Question: I'm still a newbie in programming, so please tolerate my poor syntax and logic if any were bad. I've been writing a cryptarithmetic puzzle solver in C. It reads 3 words from the user, calculates their value and prints them to screen. (e.g 'send+more=money' -> '9567+1085=10652')
I tried something similar to permutation algorithm. It can do the calculations but for some inputs, results are printed multiple times:

How can I modify my code so the first time the printf commands under 'if (n1+n2==n3)' are processed recursion ends and the program returns to the 'main' function?
'''
/* Swaps the two elements of an array. */
void swap(int v[], int i, int j) {
int t;
t = v[i];
v[i] = v[j];
v[j] = t;
}
/* Solves the Cryptarithmetic puzzle. */
int solve(int v[], int n, int i, char s1[], char s2[], char s3[], char letters[]) {
int k, m, j, t = 0, power, n1 = 0, n2 = 0, n3 = 0;
if (i == n) {
/*....some codes that
* calculate the value of each input word.....*/
/*This part verifies the values and if they are correct, prints them to screen*/
if (n1 + n2 == n3) {
printf("found!
");
printf("
%s : %6d
", s1, n1);
printf("%s : %6d
", s2, n2);
printf("%s : %6d
", s3, n3);
}
} else
for (j = i; j < n; j++) {
swap(v, i, j);
solve(v, n, i + 1, s1, s2, s3, letters);
swap(v, i, j);
}
}
'''
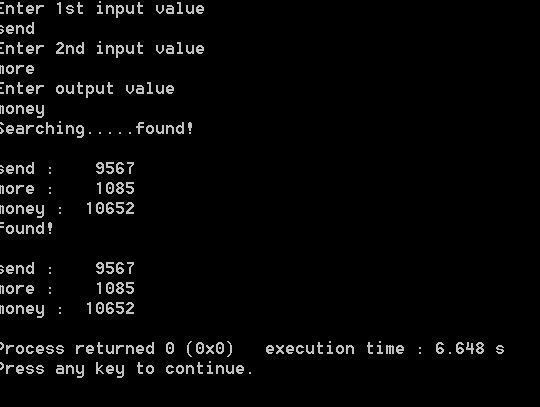
Answer: Three changes are needed. First, you need to return something once you solved it:
'''
printf ("%s : %6d
", s3 , n3);
return 1;
'''
Next, you need to check the return value when you recurse, and stop if you found a solution:
'''
if (solve (v, n, i+1,s1,s2,s3,letters))
return 1;
'''
Last, if you don't find a solution, you need to return 0:
'''
}
return 0;
}
'''